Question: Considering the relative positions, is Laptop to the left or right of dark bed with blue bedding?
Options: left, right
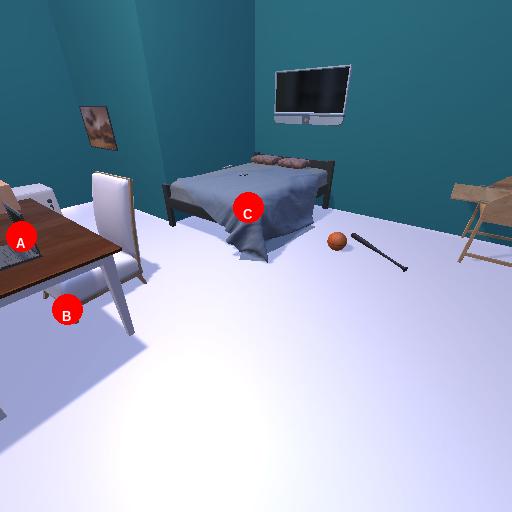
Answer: left